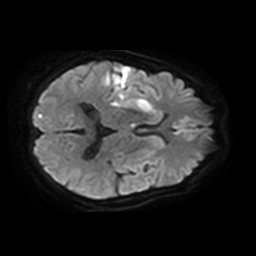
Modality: TRACE
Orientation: axial
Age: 55
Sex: female
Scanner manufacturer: philips
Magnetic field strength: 3 T
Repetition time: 4.063 s
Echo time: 0.05933 s